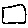
Label: square